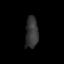
Tissue: skin
Cell type: Others
Senescence score: 0.6859
Nuclear area (px): 389
Mean DAPI intensity: 53.656